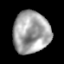
Tissue: lung
Cell type: Epithelial cells
Senescence score: 0.2315
Nuclear area (px): 1516
Mean DAPI intensity: 162.835